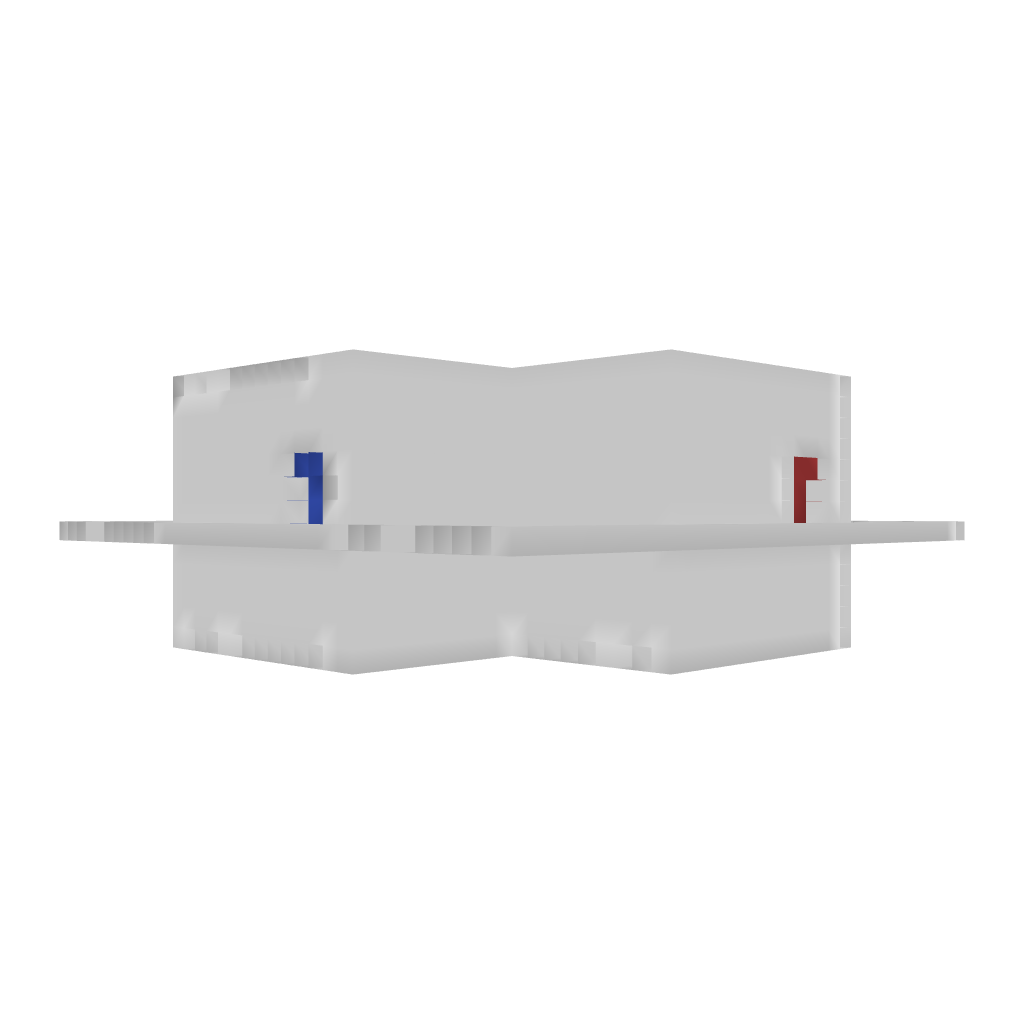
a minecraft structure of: Redstone torch key 4 door system